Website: lowes
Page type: billing-address
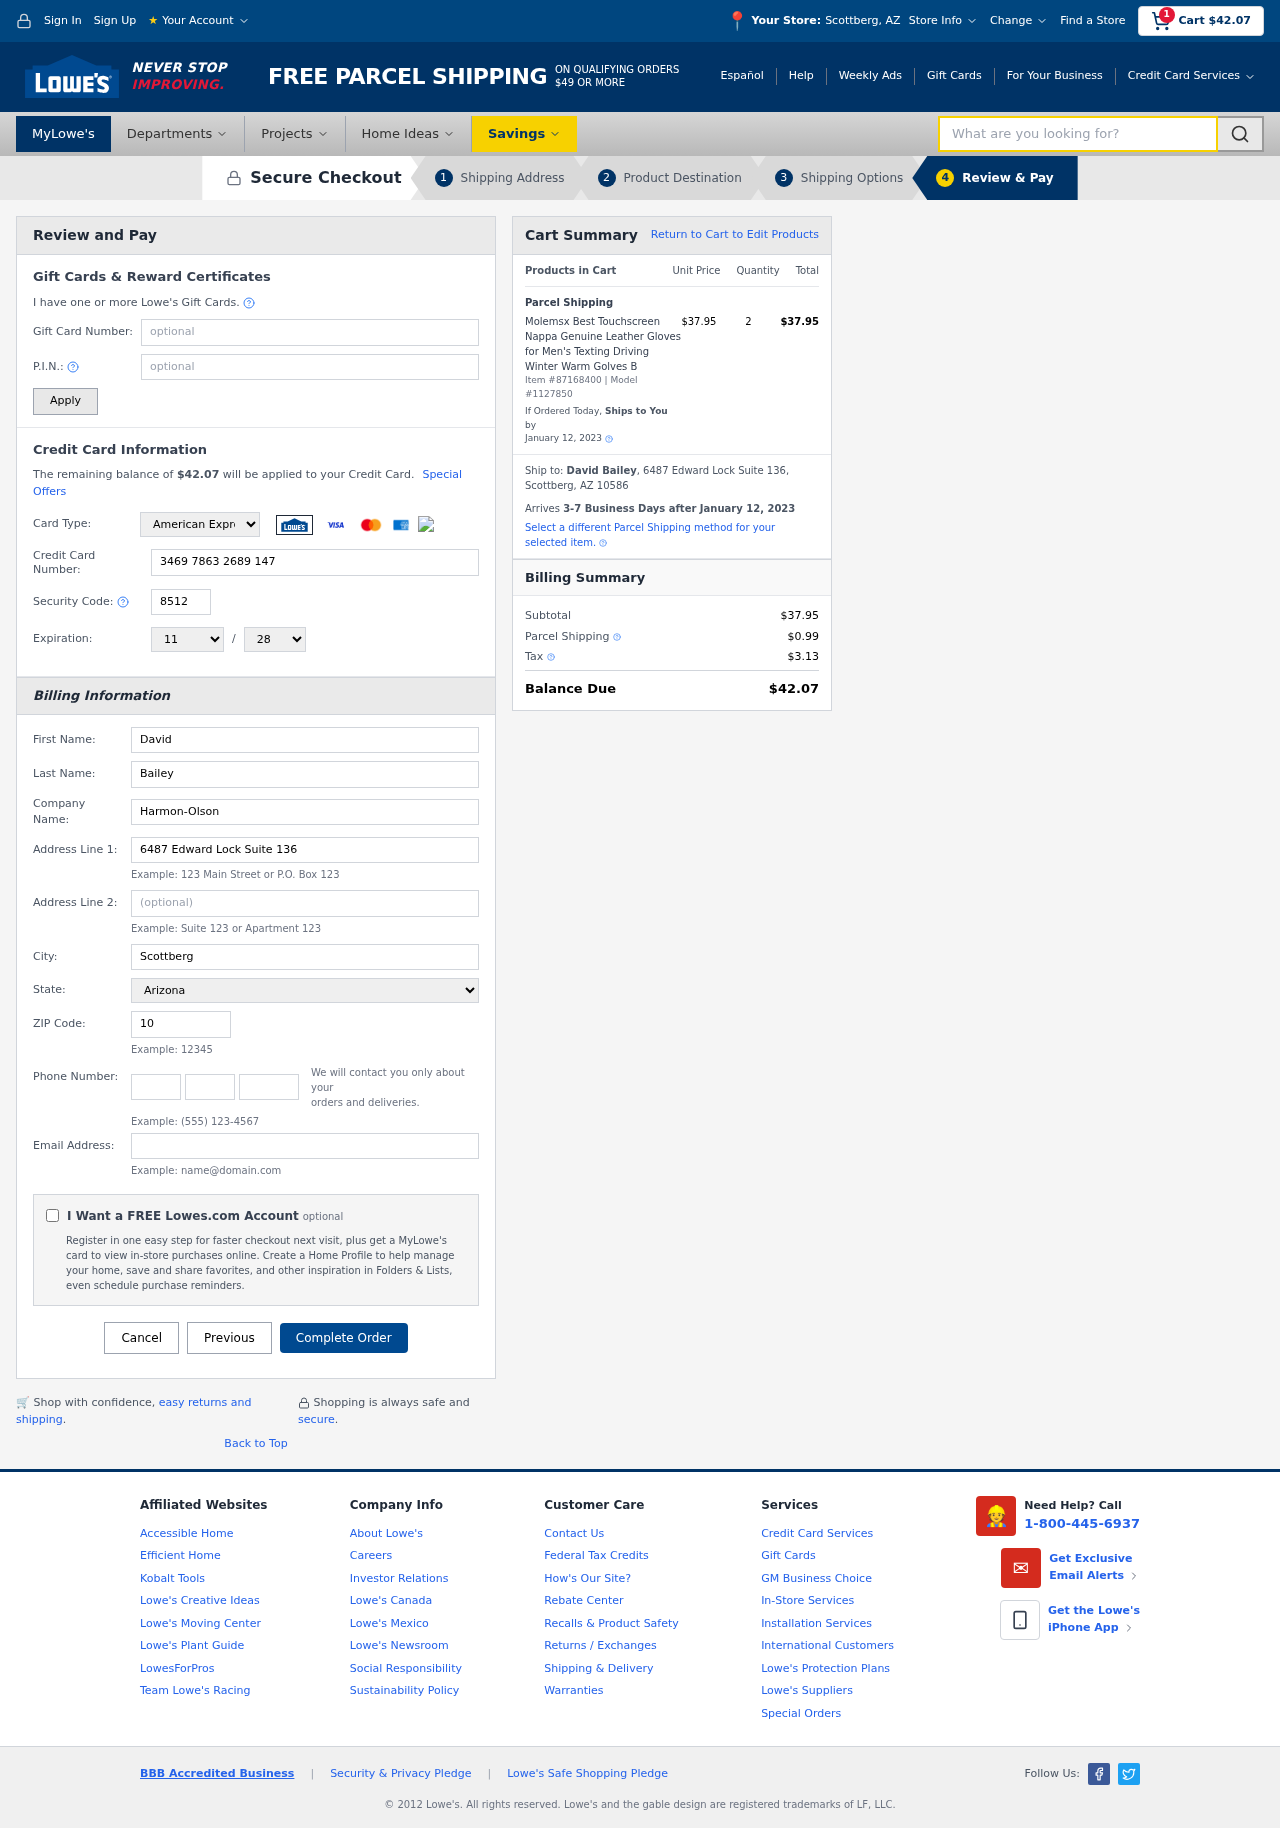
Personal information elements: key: PII_CARD_CVV
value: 8512
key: PII_CARD_EXPIRY_MONTH
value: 11
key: PII_CARD_EXPIRY_YEAR
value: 28
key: PII_CARD_NUMBER
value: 3469 7863 2689 147
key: PII_CARD_TYPE
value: American Express
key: PII_CITY
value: Scottberg
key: PII_CITY_STATE
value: Scottberg, AZ
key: PII_COMPANY
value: Harmon-Olson
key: PII_EMAIL
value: david.bailey@yahoo.com
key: PII_FIRSTNAME
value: David
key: PII_FULLNAME
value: David Bailey
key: PII_LASTNAME
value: Bailey
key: PII_PHONE_AREA
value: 277
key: PII_PHONE_PREFIX
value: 552
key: PII_PHONE_SUFFIX
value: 7506
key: PII_POSTCODE
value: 10586
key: PII_STATE
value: Arizona
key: PII_STREET
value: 6487 Edward Lock Suite 136
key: PII_CITY_STATE_ZIP
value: Scottberg, AZ 10586
Product elements: key: PRODUCT1_NAME
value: Molemsx Best Touchscreen Nappa Genuine Leather Gloves for Men's Texting Driving Winter Warm Golves B
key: PRODUCT1_PRICE
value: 37.95
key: PRODUCT1_QUANTITY
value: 2
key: PRODUCT_ITEM_NUMBER
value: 87168400
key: PRODUCT_MODEL_NUMBER
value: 1127850
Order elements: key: ORDER_SUBTOTAL
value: $42.07
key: ORDER_TOTAL
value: $42.07
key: ORDER_SHIPPING_DATE
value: January 12, 2023
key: ORDER_SUBTOTAL
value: $37.95
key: ORDER_DELIVERY_DATE
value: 3-7 Business Days after January 12, 2023
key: ORDER_SHIPPING_DATE2
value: January 12, 2023
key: ORDER_SUBTOTAL2
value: $37.95
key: ORDER_SHIPPING_COST
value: $0.99
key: ORDER_TAX
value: $3.13
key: ORDER_TOTAL2
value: $42.07
Search elements: key: HEADER_SEARCH
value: What are you looking for?